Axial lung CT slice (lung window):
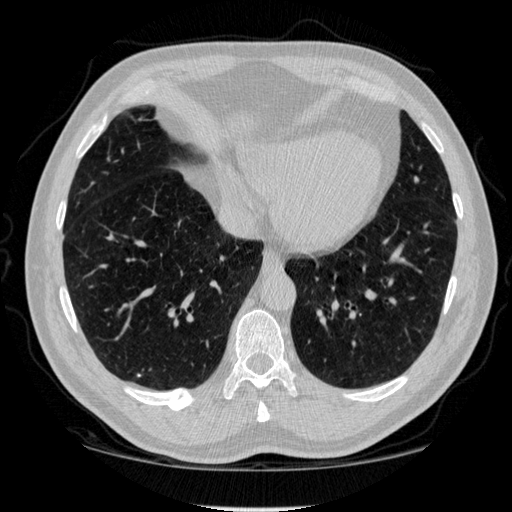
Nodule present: no